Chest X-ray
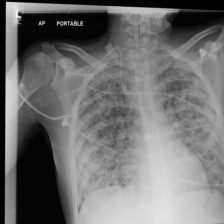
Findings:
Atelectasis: negative
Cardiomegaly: negative
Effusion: negative
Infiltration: negative
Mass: negative
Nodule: negative
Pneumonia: negative
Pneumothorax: negative
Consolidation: negative
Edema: negative
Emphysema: negative
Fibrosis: negative
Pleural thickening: negative
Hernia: negative